Aerial crown-view tile of a tropical tree (Barro Colorado Island, Panama), acquired 20250124:
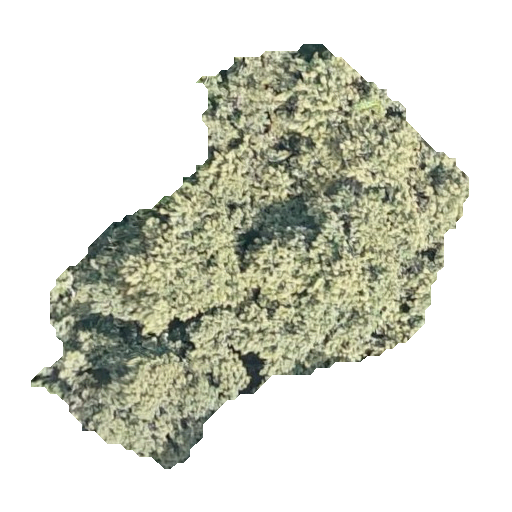
Species: Luehea seemannii
GBIF accepted scientific name: Luehea seemannii
Crown area: 152.135 m²